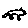
Label: cat